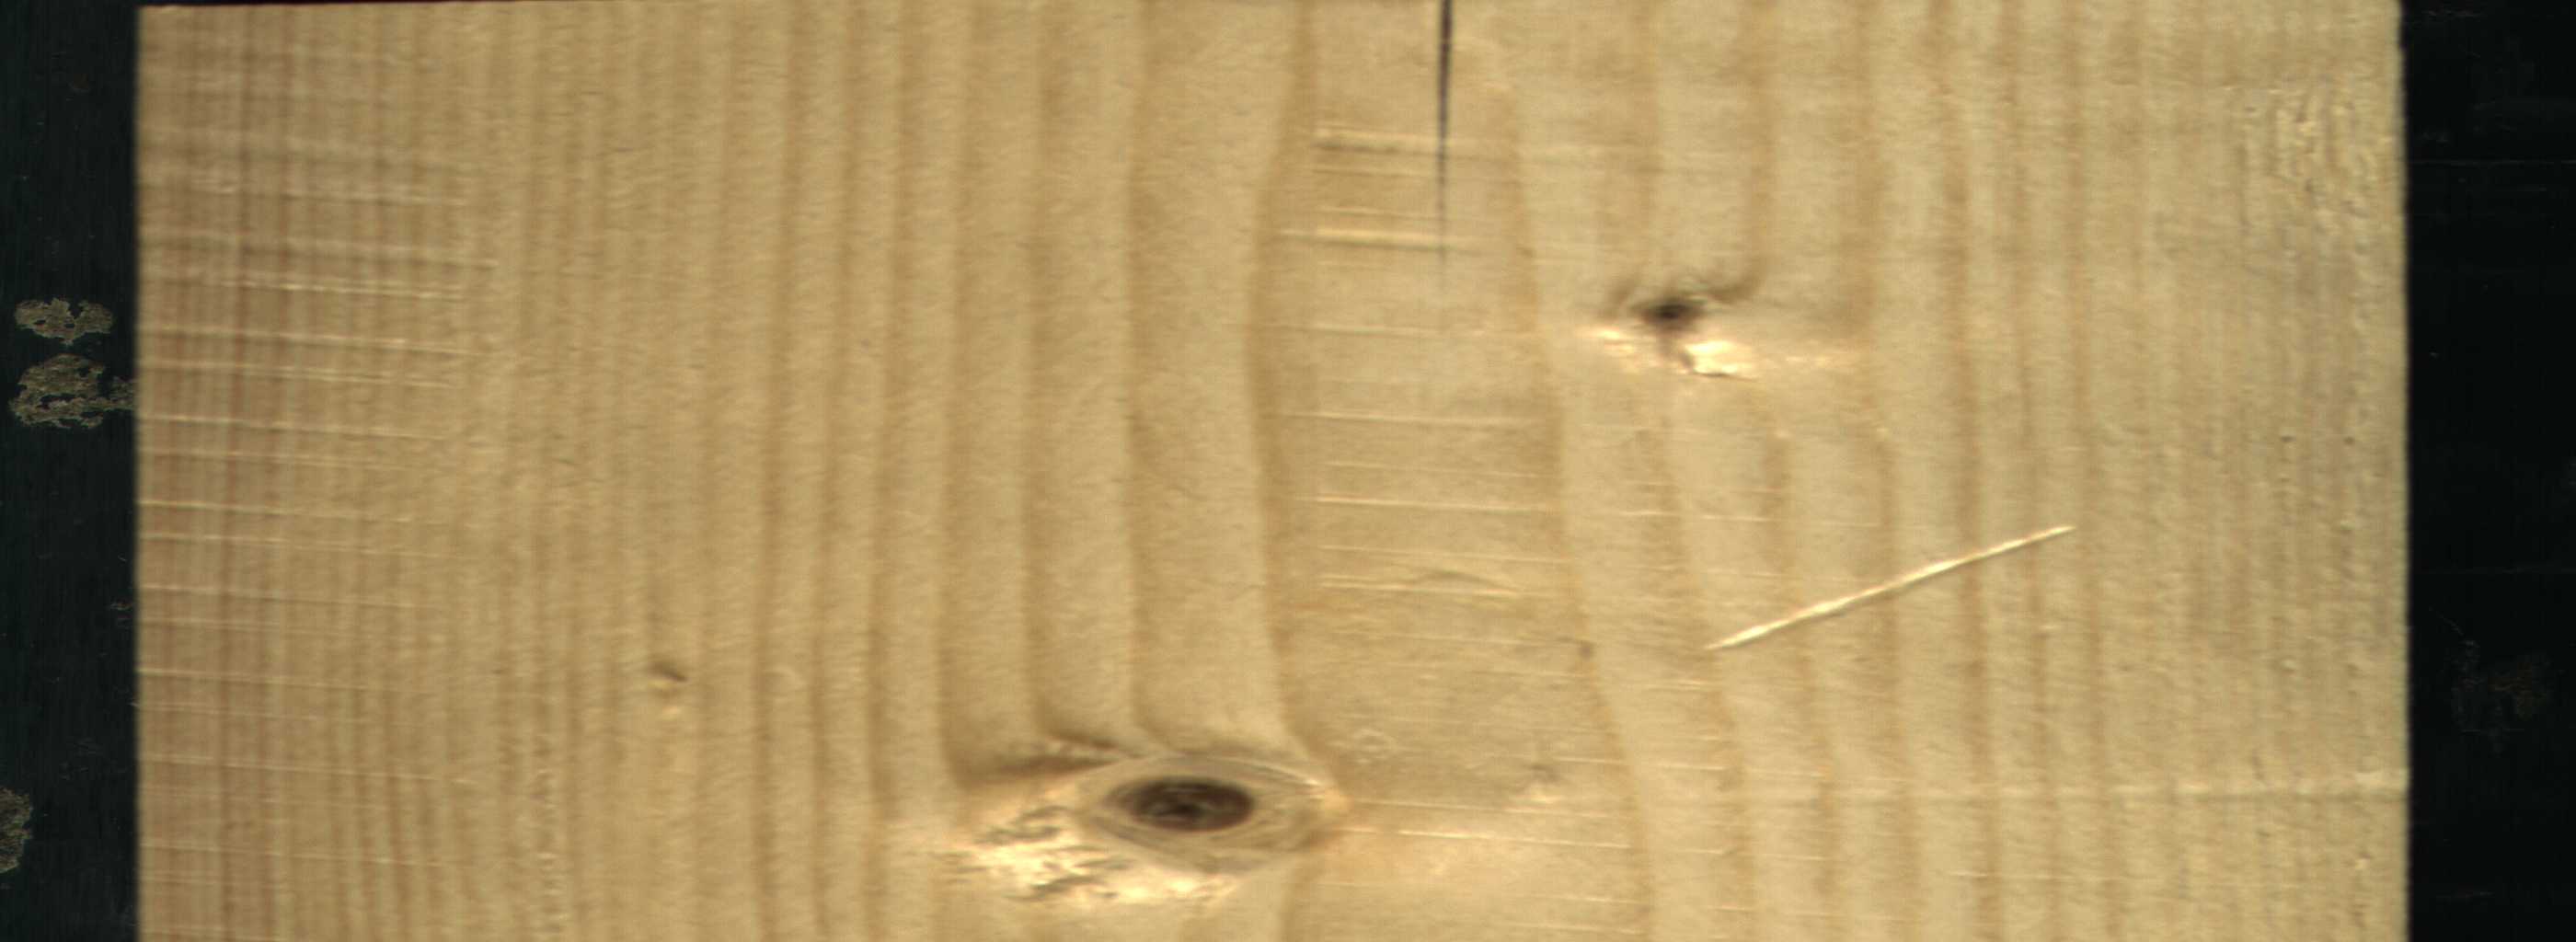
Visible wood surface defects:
Crack
Dead_Knot
Live_Knot